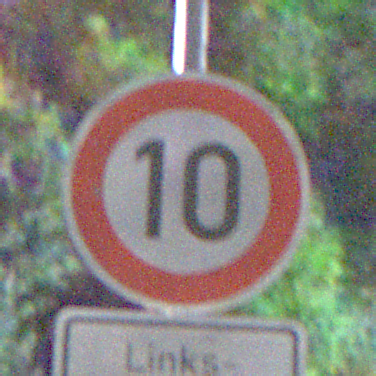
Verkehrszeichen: Geschwindigkeit10
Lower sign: HinweiseAufGefahrenDurchVerbaleAngabe9
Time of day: Night
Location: Outdoor (Suburban)
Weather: PartlyCloudy
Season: NotSpecified
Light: Artificial